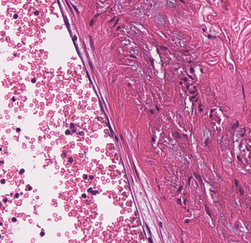
Tumor epithelial tissue: no
Tumor-associated stroma tissue: yes
Normal tissue: no